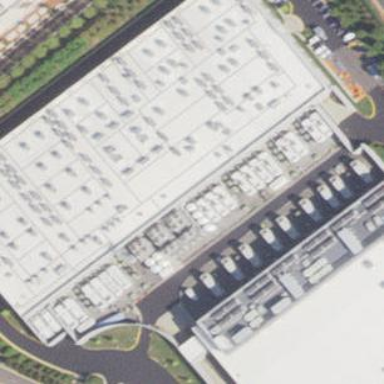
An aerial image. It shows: Data center building.